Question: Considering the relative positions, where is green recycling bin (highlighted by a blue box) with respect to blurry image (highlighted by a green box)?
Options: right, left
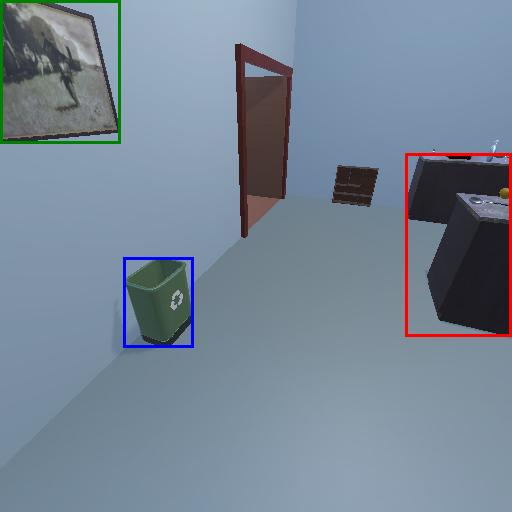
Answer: right